Field crop: maize
Growth stage: 2
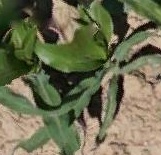
Species: maize